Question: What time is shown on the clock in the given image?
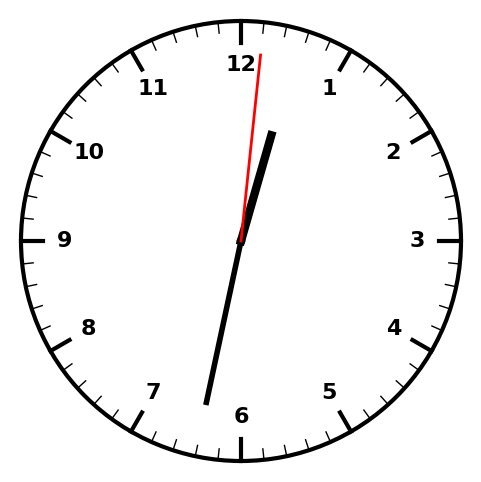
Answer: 12:32:01